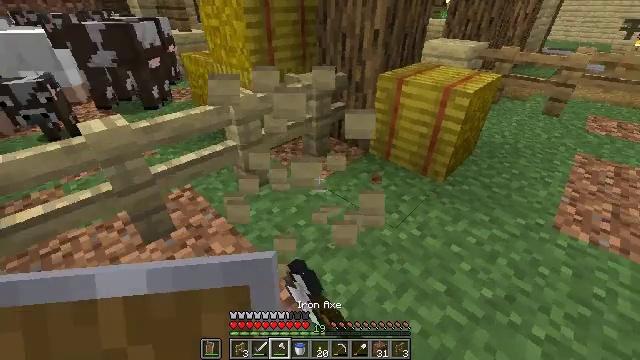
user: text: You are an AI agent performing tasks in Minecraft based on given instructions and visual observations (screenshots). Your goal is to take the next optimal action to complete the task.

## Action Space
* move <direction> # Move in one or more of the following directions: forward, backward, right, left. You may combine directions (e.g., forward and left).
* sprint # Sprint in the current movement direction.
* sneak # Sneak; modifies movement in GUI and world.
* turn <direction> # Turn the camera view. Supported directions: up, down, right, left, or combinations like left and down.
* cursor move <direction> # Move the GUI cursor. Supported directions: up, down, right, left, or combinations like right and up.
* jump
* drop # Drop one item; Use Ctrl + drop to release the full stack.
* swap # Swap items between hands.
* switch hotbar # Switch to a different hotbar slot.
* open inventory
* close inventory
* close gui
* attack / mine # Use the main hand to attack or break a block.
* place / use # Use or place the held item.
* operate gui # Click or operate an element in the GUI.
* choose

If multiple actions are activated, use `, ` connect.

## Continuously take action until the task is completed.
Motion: motion action
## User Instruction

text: Left click to destroy the birch fence.
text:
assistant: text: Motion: no_op